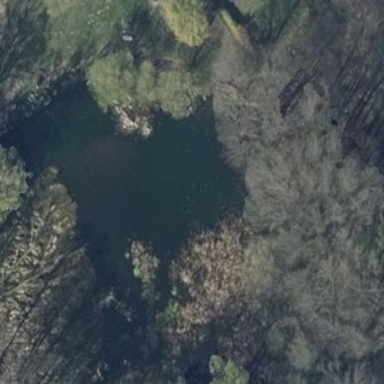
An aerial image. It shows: Pond with natural water.